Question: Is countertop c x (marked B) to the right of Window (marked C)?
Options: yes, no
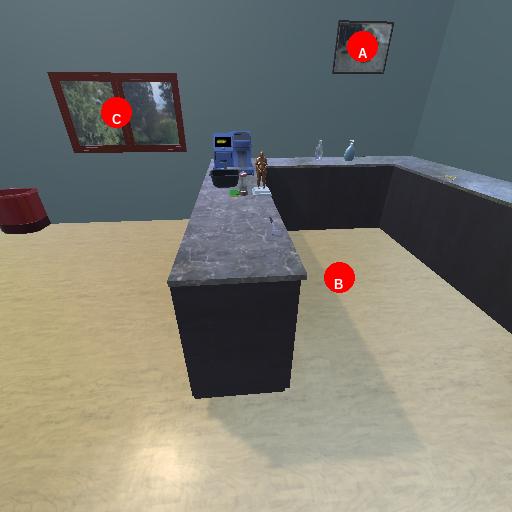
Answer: yes